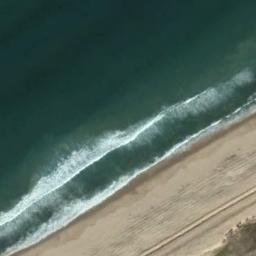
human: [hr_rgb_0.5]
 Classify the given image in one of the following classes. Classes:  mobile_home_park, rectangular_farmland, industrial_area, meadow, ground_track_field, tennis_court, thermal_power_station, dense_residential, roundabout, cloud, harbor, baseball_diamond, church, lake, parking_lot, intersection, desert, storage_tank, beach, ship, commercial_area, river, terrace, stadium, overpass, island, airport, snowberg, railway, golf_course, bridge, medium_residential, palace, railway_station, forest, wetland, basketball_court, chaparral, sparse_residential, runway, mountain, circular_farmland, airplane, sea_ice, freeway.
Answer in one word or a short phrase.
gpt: beach